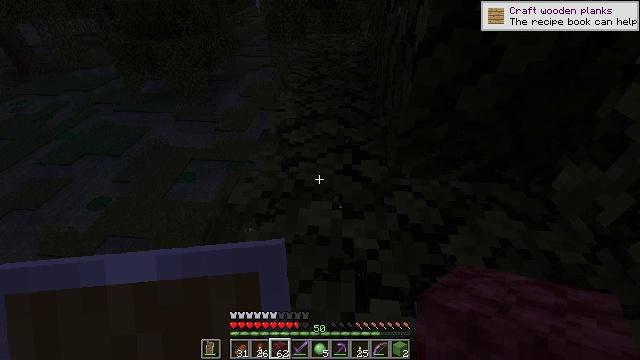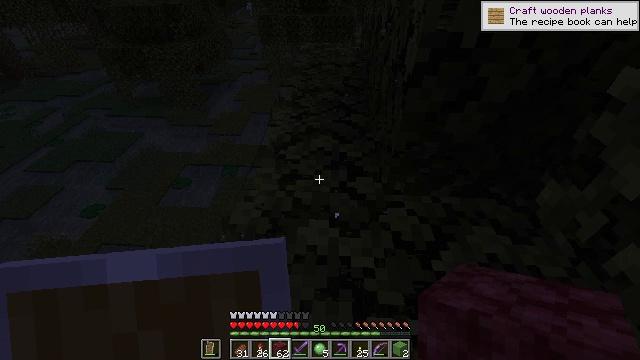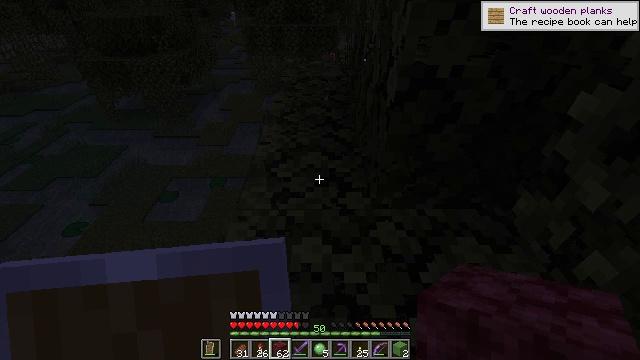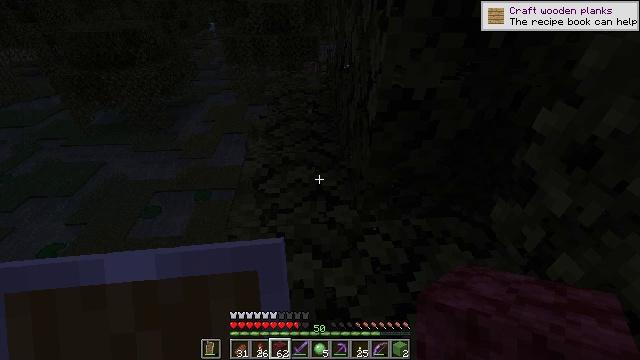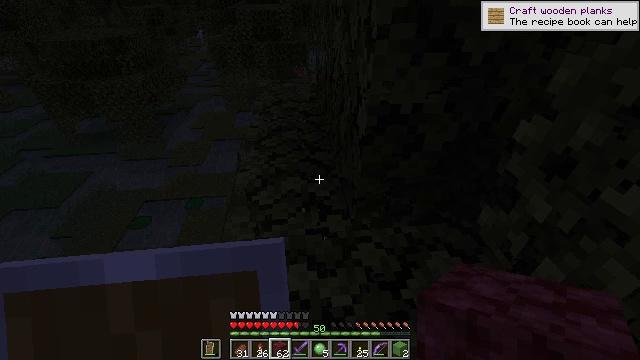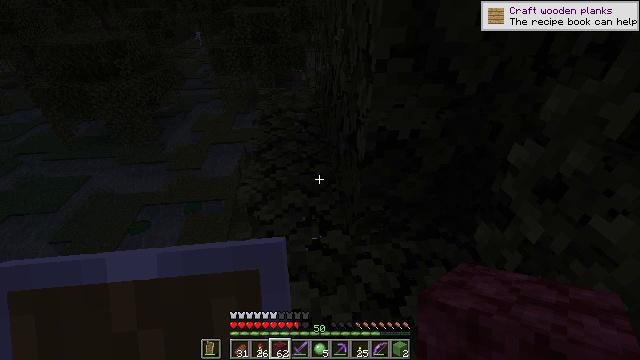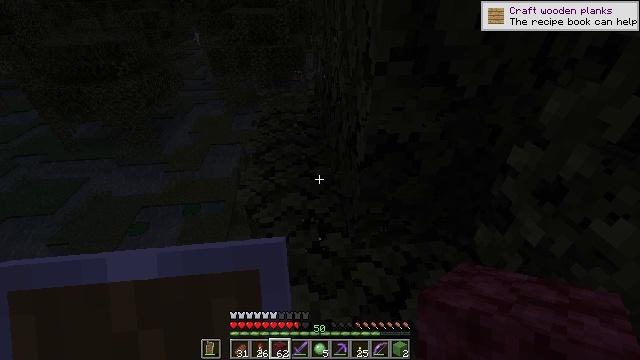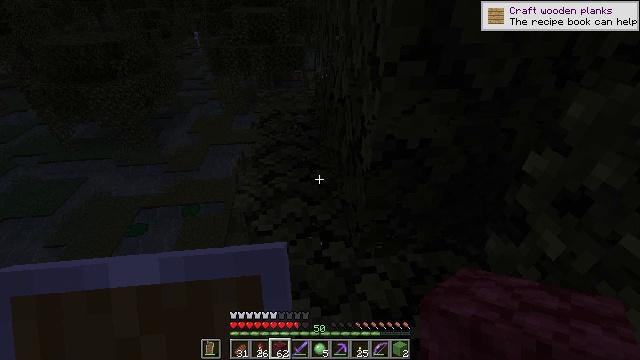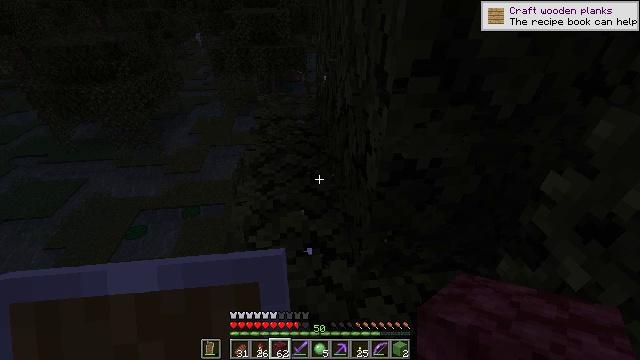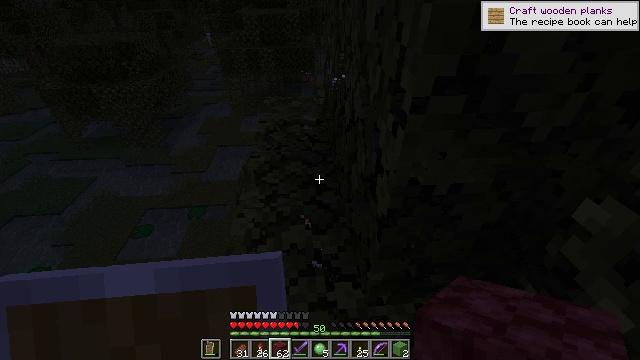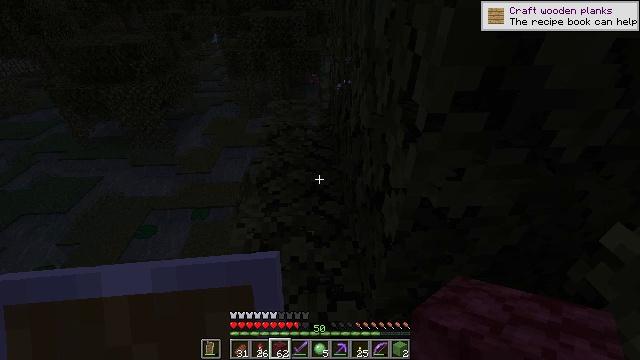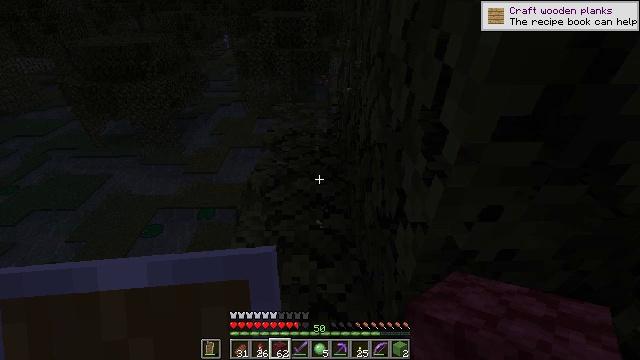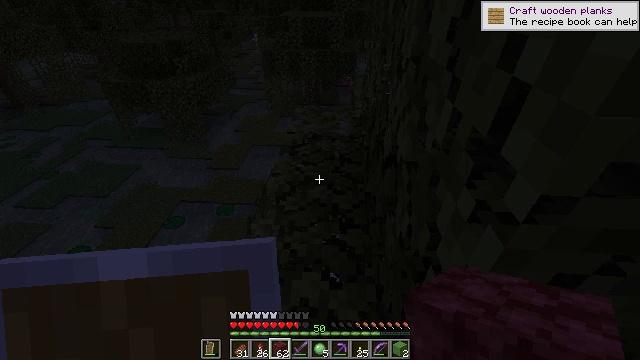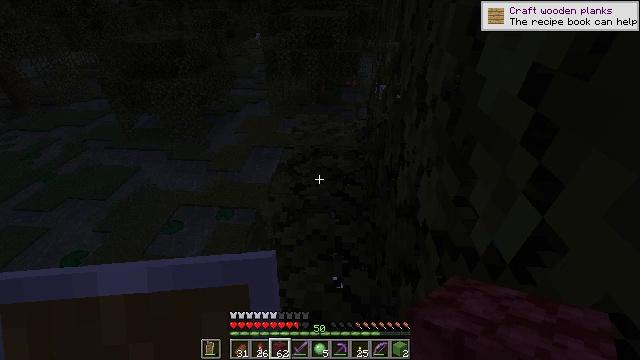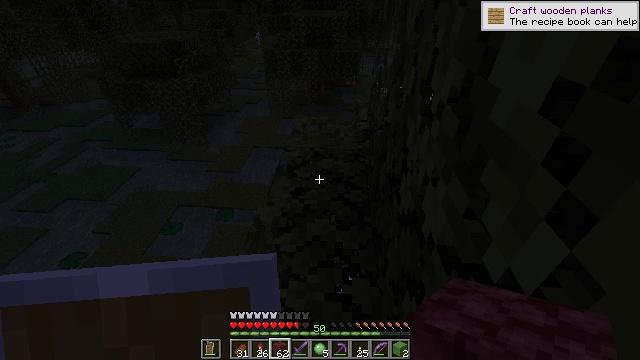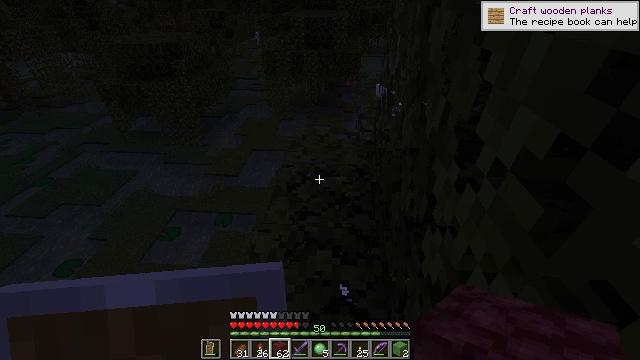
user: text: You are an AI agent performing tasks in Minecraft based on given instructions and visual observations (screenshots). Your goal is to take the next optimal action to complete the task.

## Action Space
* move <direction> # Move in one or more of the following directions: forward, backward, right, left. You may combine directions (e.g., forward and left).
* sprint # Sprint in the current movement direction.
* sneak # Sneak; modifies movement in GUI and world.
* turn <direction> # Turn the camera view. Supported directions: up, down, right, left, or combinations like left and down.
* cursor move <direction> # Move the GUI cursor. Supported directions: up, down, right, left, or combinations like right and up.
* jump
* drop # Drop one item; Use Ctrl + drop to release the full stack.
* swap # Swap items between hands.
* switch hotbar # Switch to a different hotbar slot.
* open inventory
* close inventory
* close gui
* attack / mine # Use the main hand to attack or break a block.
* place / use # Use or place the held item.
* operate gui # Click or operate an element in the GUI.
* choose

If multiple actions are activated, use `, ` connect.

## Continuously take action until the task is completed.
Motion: motion action
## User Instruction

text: Kill the slime.
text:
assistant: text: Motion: move forward, turn right, jump
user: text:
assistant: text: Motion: move forward, turn right and up, jump
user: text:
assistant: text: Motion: move forward, turn right and up, jump
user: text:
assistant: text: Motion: move forward, turn right, jump
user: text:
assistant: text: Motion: move forward, jump
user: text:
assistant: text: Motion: move forward, jump
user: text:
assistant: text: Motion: move forward, jump
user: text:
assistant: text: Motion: move forward
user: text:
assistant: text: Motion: move forward, turn left
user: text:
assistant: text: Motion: move forward, turn left
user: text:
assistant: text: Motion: move forward, turn left
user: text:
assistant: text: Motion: move forward, turn left
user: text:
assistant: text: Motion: move forward
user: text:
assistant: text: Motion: move forward
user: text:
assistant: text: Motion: move forward
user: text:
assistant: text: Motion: move forward
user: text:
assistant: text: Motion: move forward
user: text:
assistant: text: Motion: move forward
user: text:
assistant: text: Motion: move forward
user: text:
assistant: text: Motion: move forward
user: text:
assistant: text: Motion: move forward
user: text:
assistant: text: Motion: move forward
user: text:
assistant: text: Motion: move forward, turn down
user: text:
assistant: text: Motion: move forward, turn down
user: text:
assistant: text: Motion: move forward
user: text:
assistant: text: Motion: no_op
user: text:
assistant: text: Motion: turn down
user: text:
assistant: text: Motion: no_op
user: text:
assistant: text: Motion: turn left and down
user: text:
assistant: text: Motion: turn left and down